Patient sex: F
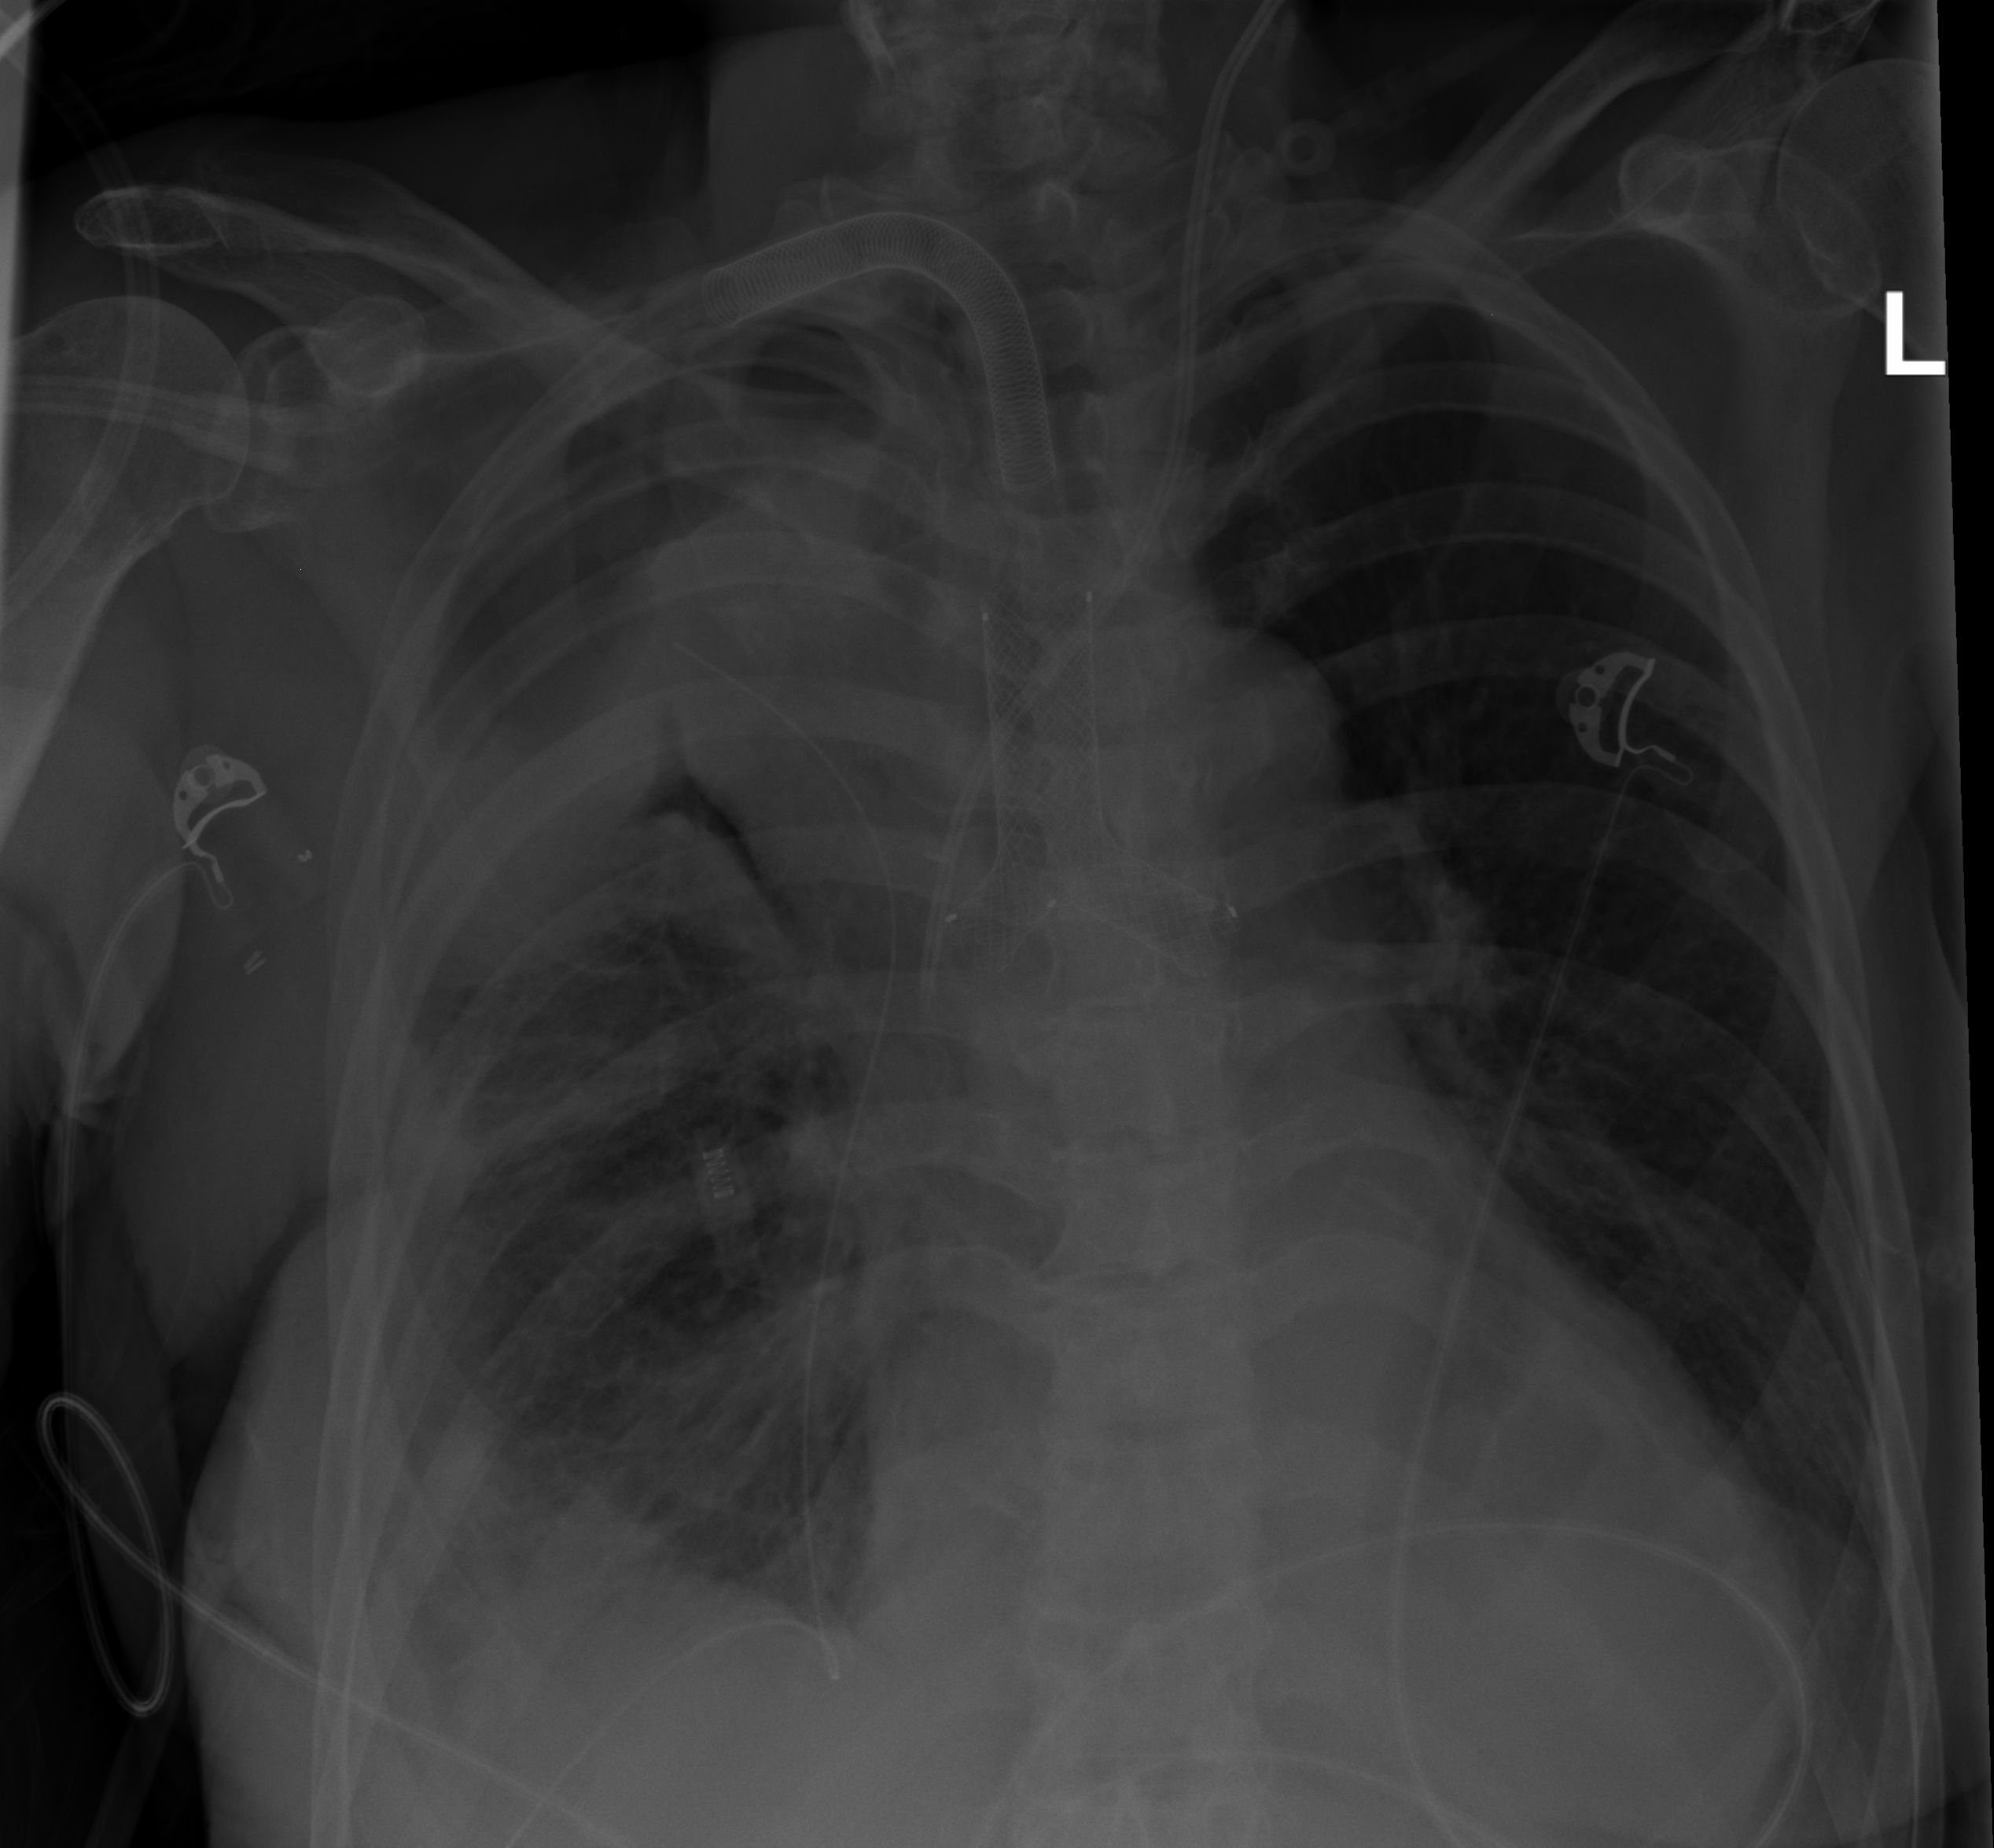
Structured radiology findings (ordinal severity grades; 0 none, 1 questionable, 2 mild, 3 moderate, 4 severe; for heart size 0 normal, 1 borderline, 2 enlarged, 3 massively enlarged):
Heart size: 2
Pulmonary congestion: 0
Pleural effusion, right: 2
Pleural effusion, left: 2
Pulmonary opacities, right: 2
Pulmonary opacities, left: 0
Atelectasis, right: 2
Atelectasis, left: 2